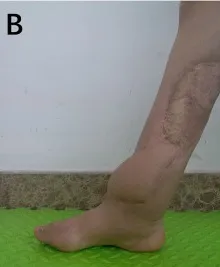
Range of motion.
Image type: radiology (x_ray)